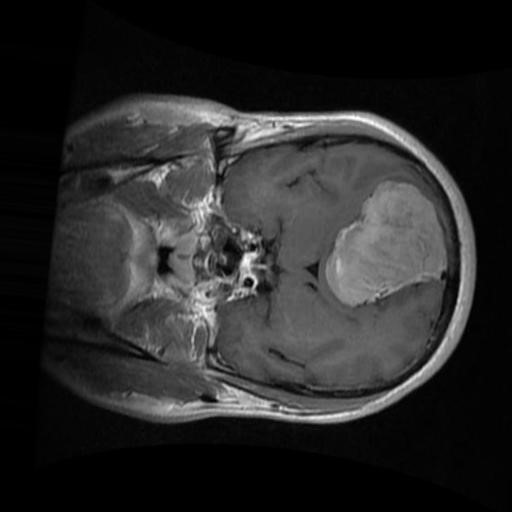
Label: brain_menin